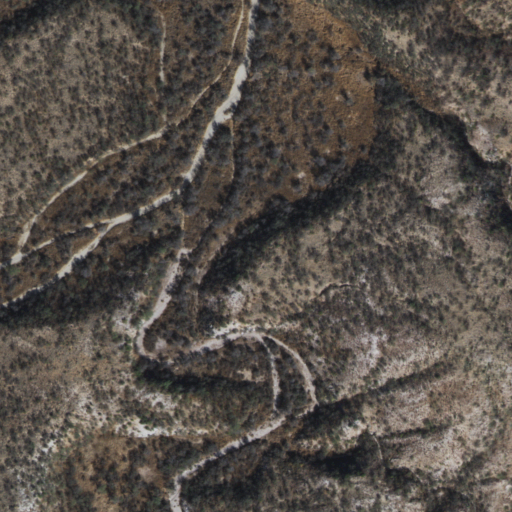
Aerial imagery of valley in Arizona named Wilbur Canyon containing only shrub